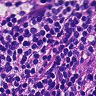
Metastatic tissue present: yes